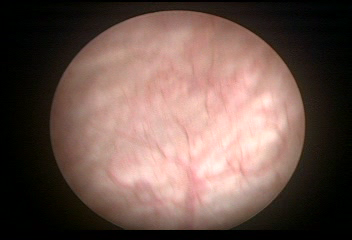
Modality: WLC
Class: Normal mucosa
Bladder cancer association: No